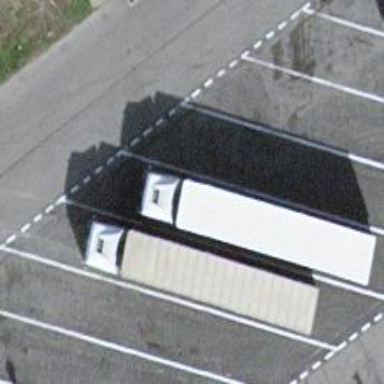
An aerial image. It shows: Parking space designated for heavy goods vehicles.